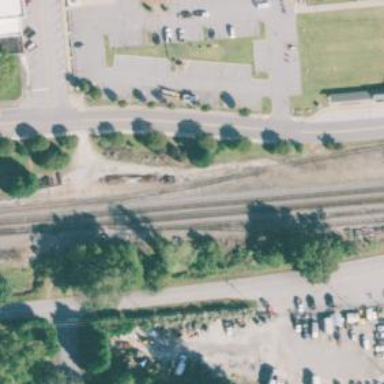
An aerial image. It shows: Track road.